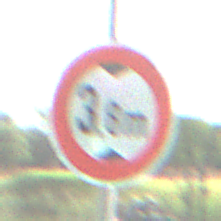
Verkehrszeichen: TatsaechlicheHoehe
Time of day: MorningAfternoon
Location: Outdoor (Nature)
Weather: PartlyCloudy
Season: NotSpecified
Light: Natural